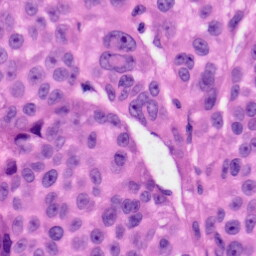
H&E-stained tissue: Skin